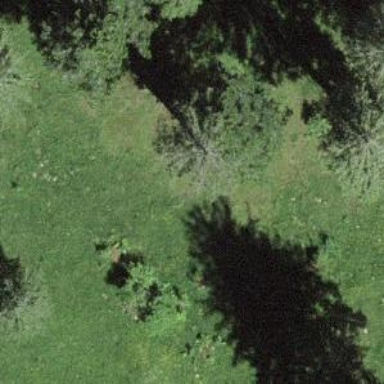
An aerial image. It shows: Beautiful tree in nature.